Question:
I'm building a claims database with the above schema so far. Three three-part key on 'tblPatient' is to uniquely identify individual's claim for a certain problemX. The same 'patientID' can appear in 'tblPatient' as long as the admission/discharge dates are different.
This database is also concerned (not pictured) with claims that are associated with problemX. These claims will be identified with another three-part key of 'patientID, claimsFromDate','claimsThroughDate'. So, 'tblPatient.admissionDate' and 'tblPatient.DischargeDate' will not have to be equal to 'claimsFromDate' and 'claimsThroughDate' and if they are equal it's happenstance.
Since 'tblPatient.patientID' is repeated more than once (for those that have more than one visit), I cannot simply copy it to another table without breaking unique constraints for a primary key. I need to be able to relate 'patientID' with the rest of the claims. Do I need to redesign my 'tblPatient' to only have one field as a primary key, or include the already-existing three-part key and just roll with it?
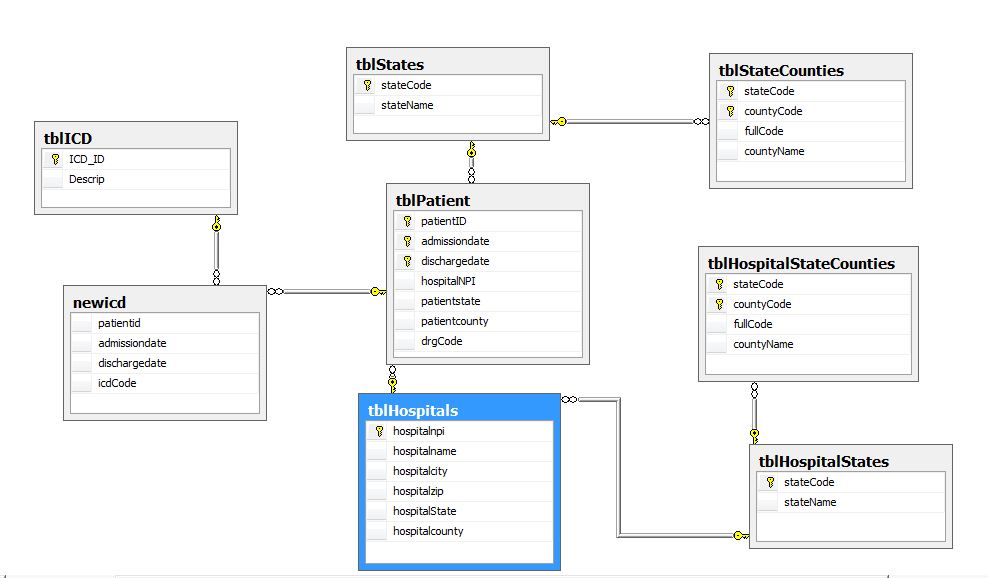
Answer: First of all: In a perfect, puristic, database-world you would split your patients database into two - one containing the patients, and another called "PatientClaims" or such. If you do not care for patient-specifc data apart from patient-ID, then you should at least rename the table.
That same puristic approach would also tell you the primary key is defined as "The only set of data that uniquely identifies the row" - which is likely your three fields. (I could assume that you could leave out DischargeDate, but only if you are sure that the logic for doing so is sound)
Seeing, however, that you have to work with:
1. A three-part key, which is never pleasent
2. Having that key-combo across two tables, and likely having to join them
I would suggest simply defining a new key - like "ClaimID" using whatever autoincrement functions your database of choice has available.
Unrelated note: Your whole state/county double-table set looks kinda weird - but that might just be me not understanding what you are modelling.